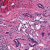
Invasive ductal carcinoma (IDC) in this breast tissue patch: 0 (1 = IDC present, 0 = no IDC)